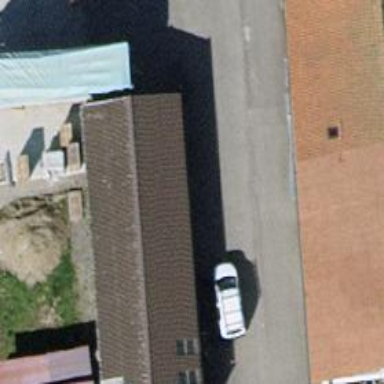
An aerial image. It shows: Industrial building with gabled roof.